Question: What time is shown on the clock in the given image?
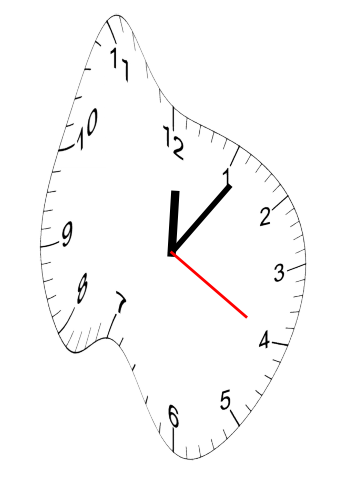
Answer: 12:06:20